Question: We've got a rather strange problem, we have been debugging the last couple of days, without any result. We just reinstalled a new developer machine for a new colleauge and run into some problems the project type "Web Project" (has project type GUID E24C65DC-7377-472B-9ABA-BC803B73C61A), which doesn't not create a virtual directory in the IIS7.5 on the newly installed machine. It works fine on all the other machines, but for some reason, this feature is not triggered when opening the solution.
Further information:

- - - <URL>", "{66A169D0-310D-45EC-927F-08E06C8885ED}"
Any input is greatly appreciated!
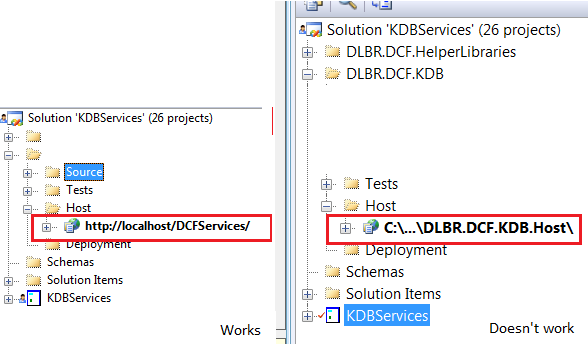
Answer: Altougth not confirmed, but for future readers, I'm prette sure this has something to do with the user settings file .suo - My colleauge deleted the workspace, delete the files, got a new snapshot from TFS - and Presto, the solution created the virtual directory in the IIS7. So the solution might simply be deleting the suo file.